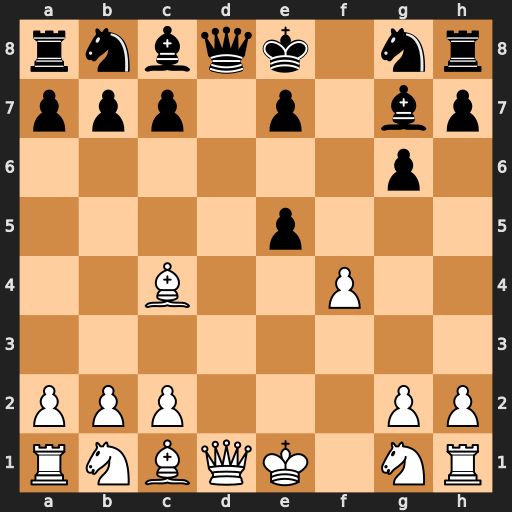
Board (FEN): rnbqk1nr/ppp1p1bp/6p1/4p3/2B2P2/8/PPP3PP/RNBQK1NR
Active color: w
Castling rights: KQkq
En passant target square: -
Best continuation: Bf7+ Kxf7 Qxd8